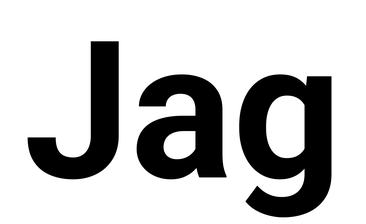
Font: Roboto_Bold